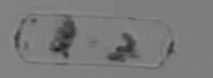
Label: Dactyliosolen_fragilissimus